Question: How do we insert a column in an angular table , for example based on the screenshot I want to add Total text below the last value of the Rent ($/SF) , I tried adding tr , td and mat footer cell but it does not work . Any idea guys ? Thanks. Appreaciated.
how to add a total which is just a text below the last value of the Rent ($/SF) ???
I tried <td mat-footer-cell *matFooterCellDef> Total but it does not work.

#html code
'''
<table mat-table [dataSource]="bovRentComsCompleted" class="mat-elevation-z0">
<ng-container *ngFor="let p of rentCompsTableLabel; last as l" matColumnDef="{{p.key}}">
<th [ngClass]="{'th-rents-completed-min-width':!l}" mat-header-cell *matHeaderCellDef class="fs-12px">{{p.label}}</th>
<td mat-cell *matCellDef="let element; index as i"
[ngClass]="{'border-none': i === bovRentComsCompleted.length - 1}" class="fs-12px">
<span *ngIf="p.key === 'rent'">{{element[p.key] != null ? '$' : ''}}{{element[p.key] !== null ? (element[p.key] | number : '1.2-2') : '-'}}</span>
<span *ngIf="p.key === 'distanceFromWag'">{{element[p.key] !== null ? (element[p.key] | number : '1.2-2') : '-'}}</span>
<span *ngIf="p.key === 'quality'">{{element[p.key] !== null ? (element[p.key]) : '-'}}</span>
<mat-slide-toggle [disabled]="true" [(ngModel)]="element[p.key]" *ngIf="p.key === 'isTls'" color="primary"></mat-slide-toggle>
<span *ngIf="p.key === 'address'">{{element[p.key] !== null ? (element[p.key]) : '-'}}</span>
<span *ngIf="p.key === 'leaseStart'">{{element[p.key] !== null ? (element[p.key] | date : 'MM/dd/yyyy') : '-'}}</span>
<span *ngIf="p.key === 'sf'">{{element[p.key] !== null ? (element[p.key] | number) : '-'}}</span>
<span *ngIf="p.key === 'notes'">{{element[p.key] !== null ? (element[p.key]) : '-'}}</span>
</td>
</ng-container>
<tr mat-header-row *matHeaderRowDef="tableRentComps"></tr>
<tr mat-row *matRowDef="let row; columns: tableRentComps;" class="cursor-default">
</tr>
</table>
'''
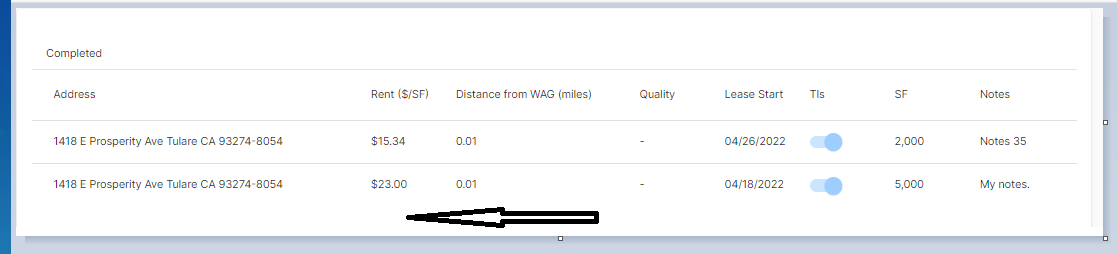
Answer: '''
let total = 0;
let value = 0;
ngOnInit(): void {
this.findSum();
}
findSum(data) {
for(d in data) {
total += data.value;
}
return total;
}
'''
'''
<table mat-table [dataSource]="data">
<ng-container matColumnDef="sum">
<th mat-header-cell *matHeaderCellDef> Total: </th>
<td mat-cell *matCellDef="let d"> {{d.total}} </td>
</ng-container>
</table>
'''